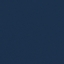
Land use / land cover class: SeaLake